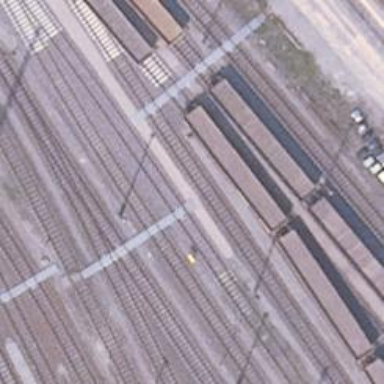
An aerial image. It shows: Railway switch.